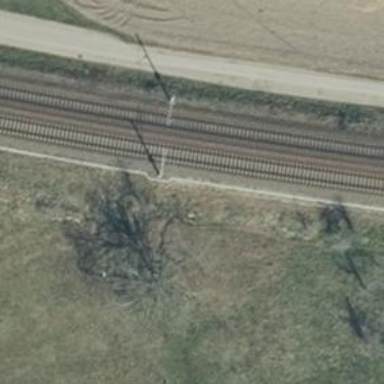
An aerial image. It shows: Milestone along the railway track with catenary mast.